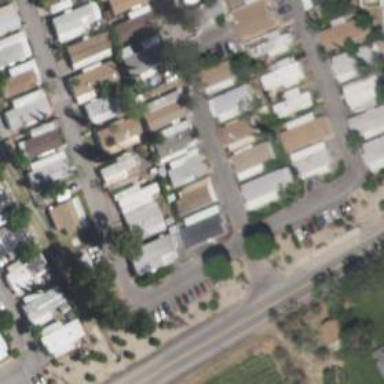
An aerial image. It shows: Service road in mobile home or trailer park.